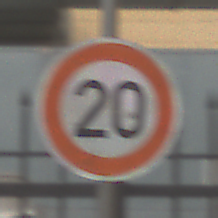
Verkehrszeichen: Geschwindigkeit20
Umgebung: Outdoor, Urban
Tageszeit: MorningAfternoon
Wetter: Overcast
Licht: Natural
Jahreszeit: NotSpecified
Kontrast: LowContrast